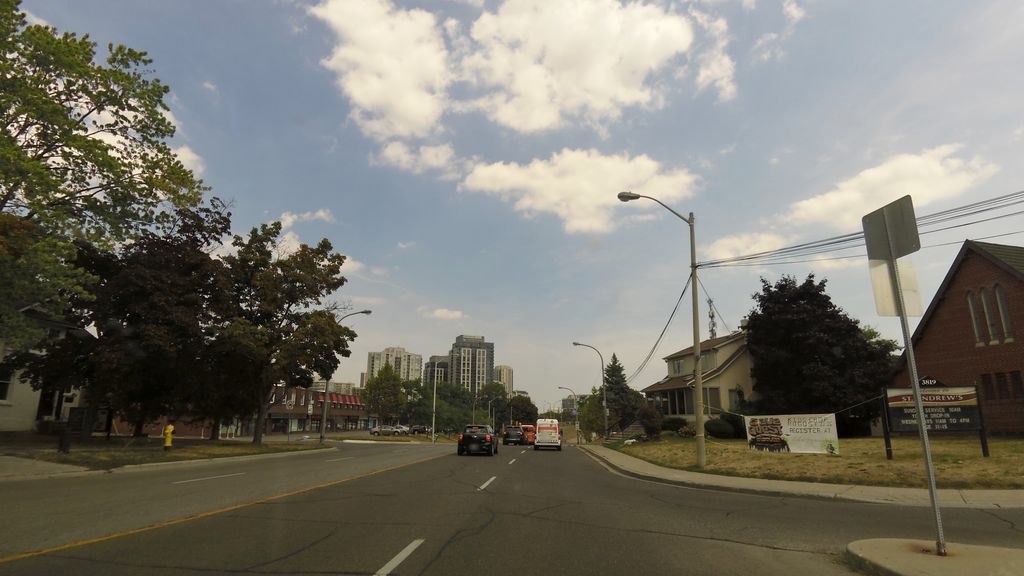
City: toronto